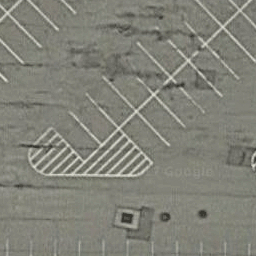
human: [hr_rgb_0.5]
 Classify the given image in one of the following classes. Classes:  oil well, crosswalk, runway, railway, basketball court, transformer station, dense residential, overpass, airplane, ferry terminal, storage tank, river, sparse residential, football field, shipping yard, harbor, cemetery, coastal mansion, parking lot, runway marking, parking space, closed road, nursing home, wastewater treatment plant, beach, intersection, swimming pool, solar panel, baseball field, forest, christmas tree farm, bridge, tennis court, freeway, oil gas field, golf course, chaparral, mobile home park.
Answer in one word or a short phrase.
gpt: parking space